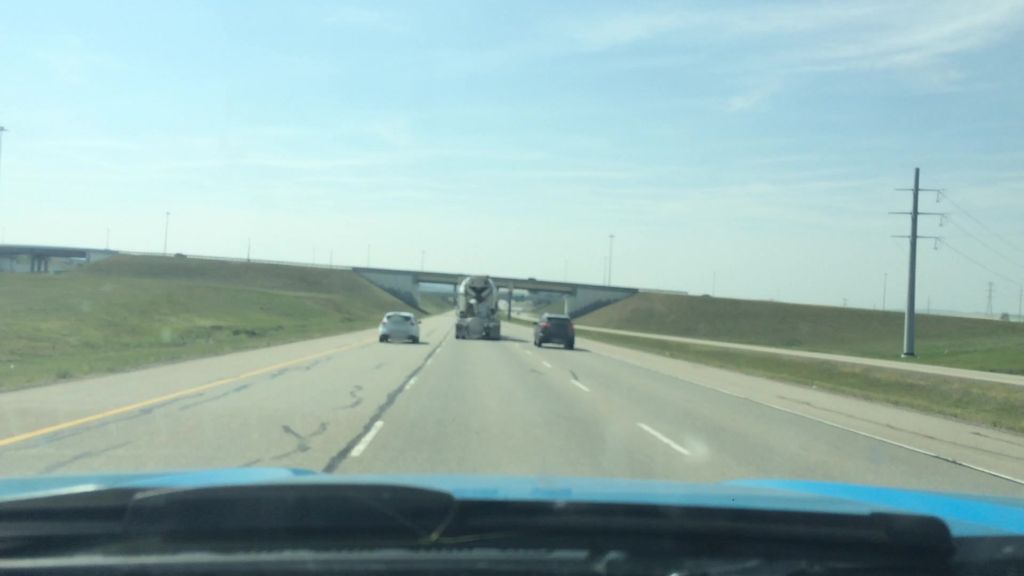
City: calgary